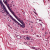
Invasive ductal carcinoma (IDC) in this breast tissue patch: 0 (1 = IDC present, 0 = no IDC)